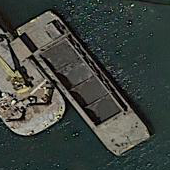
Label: civil